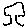
Label: tree